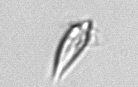
Label: Oxytoxum